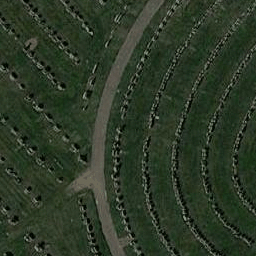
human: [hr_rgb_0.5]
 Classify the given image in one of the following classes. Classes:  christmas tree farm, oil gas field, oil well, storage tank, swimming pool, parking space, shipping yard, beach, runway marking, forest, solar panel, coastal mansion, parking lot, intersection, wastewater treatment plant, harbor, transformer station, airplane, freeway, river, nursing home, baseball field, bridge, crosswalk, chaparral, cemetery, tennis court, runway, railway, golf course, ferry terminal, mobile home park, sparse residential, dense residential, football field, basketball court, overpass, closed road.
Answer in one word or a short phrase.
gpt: cemetery